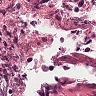
Metastatic tissue present: no